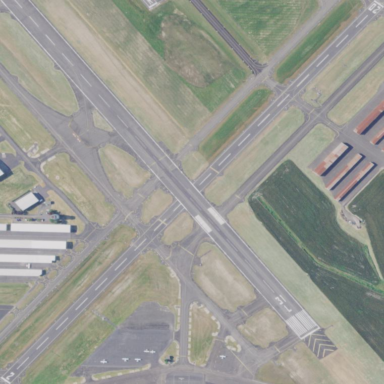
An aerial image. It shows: Runway in airport area.